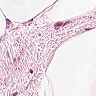
Metastatic tissue present: no